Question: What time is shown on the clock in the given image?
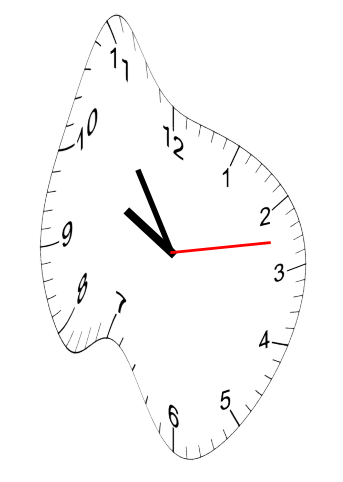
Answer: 09:54:13